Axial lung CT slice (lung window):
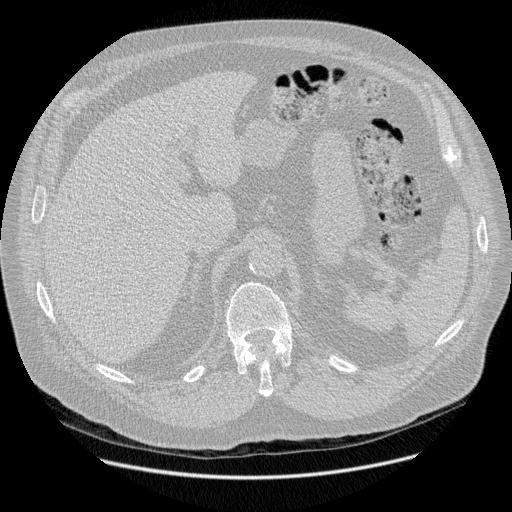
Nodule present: no